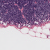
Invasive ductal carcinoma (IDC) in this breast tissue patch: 0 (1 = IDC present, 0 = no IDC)